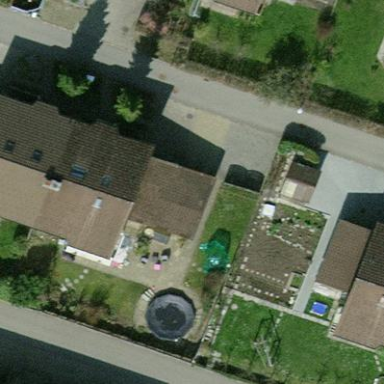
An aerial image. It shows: Semidetached house.